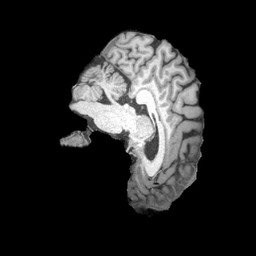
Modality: T1w
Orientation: sagittal
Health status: healthy